Interaction volume radius: 5 \u00c5
Interaction volume height: 25 \u00c5
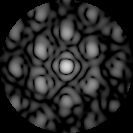
Disorder parameter: 0.4176